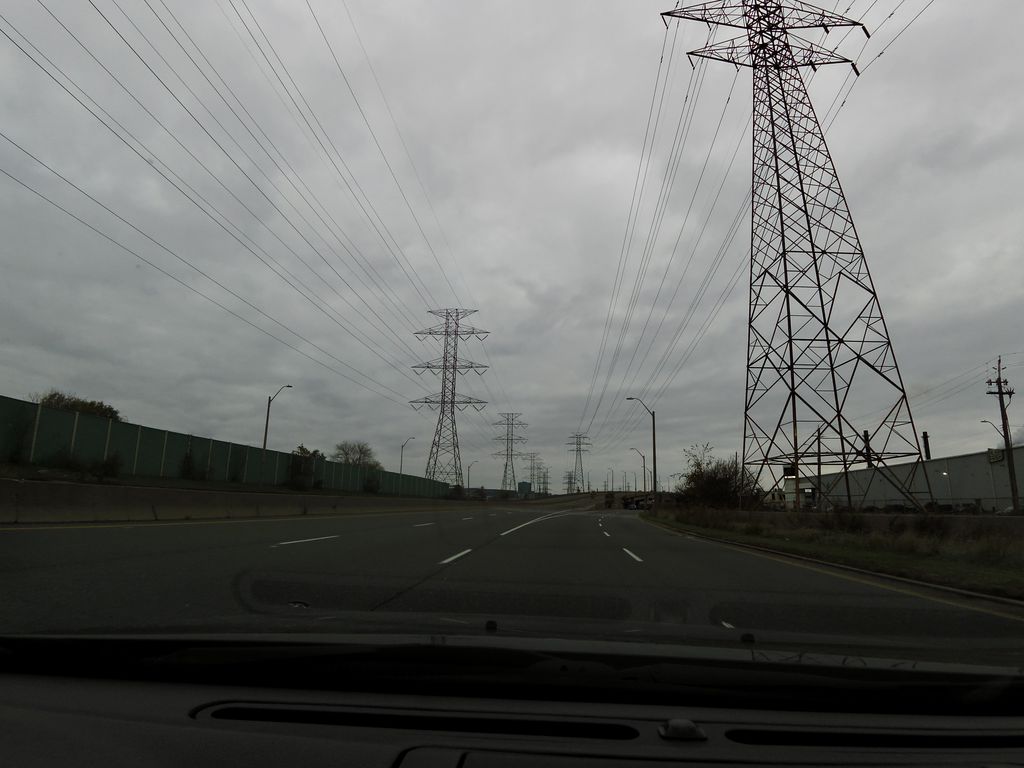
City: hamilton